Question: I have created one view in tableau with 3 variables FTE1 , FTE2 and FTE 3. I wanted FTE1 and FTE2 as barchart and FTE3 as line.
I have created this using this <URL>.
Problem is that now FTE1 and FTE2 bars are stacked and I would like to have on bar next to the other one instead (See attached pic).
How can I un-stack them?
Thanks!
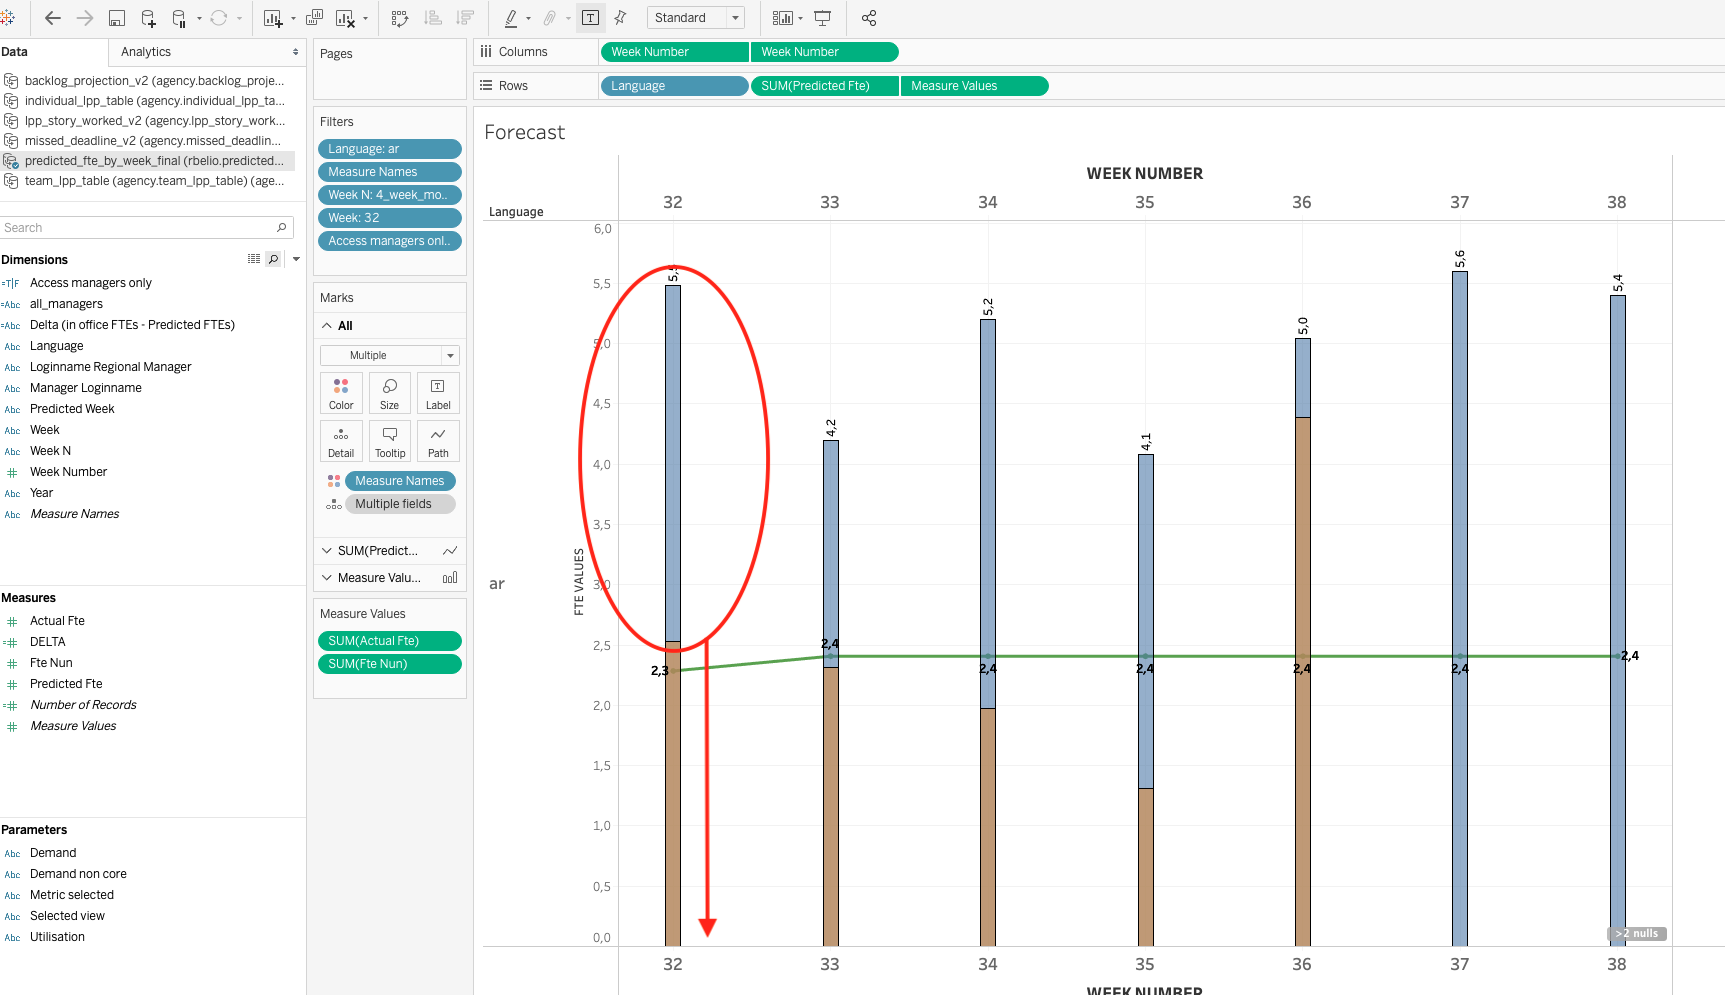
Answer: If you're quite proficient with some Tableau tricks, I would suggest reading this article covering various techniques to achieve what you need:
<URL>